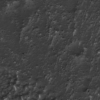
Label: not_dusty